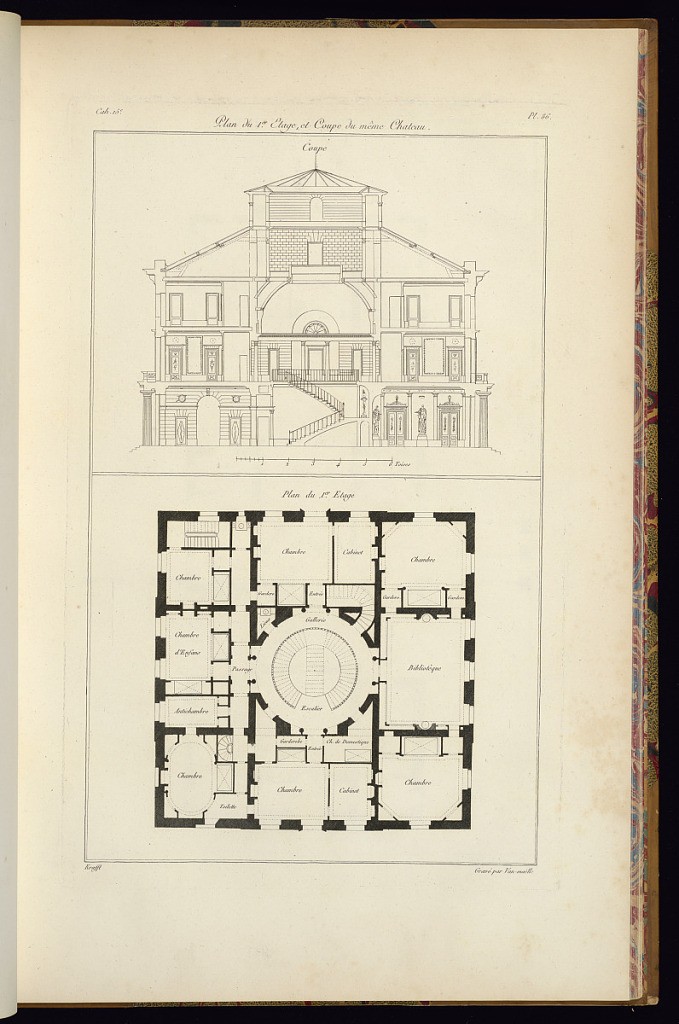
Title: Plan du 1er Etage, et Coupe du même Chateau
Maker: Jean-Charles Krafft, French, 1764 - 1833
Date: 1812
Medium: Etching and engraving on paper
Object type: Print
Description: An interior sectional view and floor plan for a chateau featuring statues on plinths and decorative paneling. The plate is titled, numbered, and signed